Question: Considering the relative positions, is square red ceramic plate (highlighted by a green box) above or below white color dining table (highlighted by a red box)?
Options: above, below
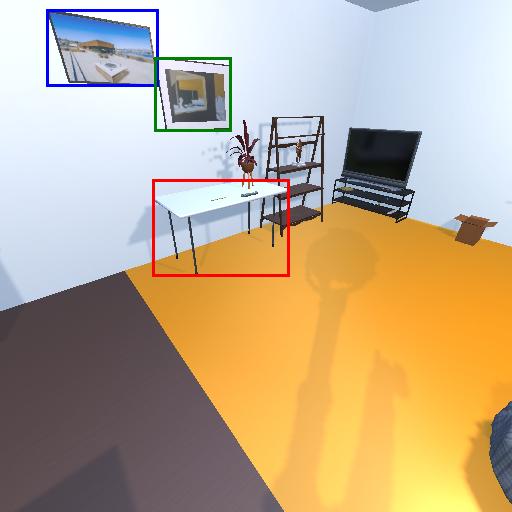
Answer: above